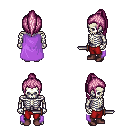
a pixel art fantasy rpg character, male body template, skeleton, lavender cape, red pants, pink long topknot hairstyle, maroon shoes, dagger, four views (front, back, left, right), 2x2 character sprite sheet, small pixel art, hard edges, no anti-aliasing